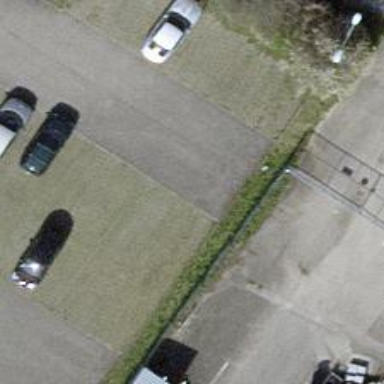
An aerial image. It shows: Road serving as parking aisle.